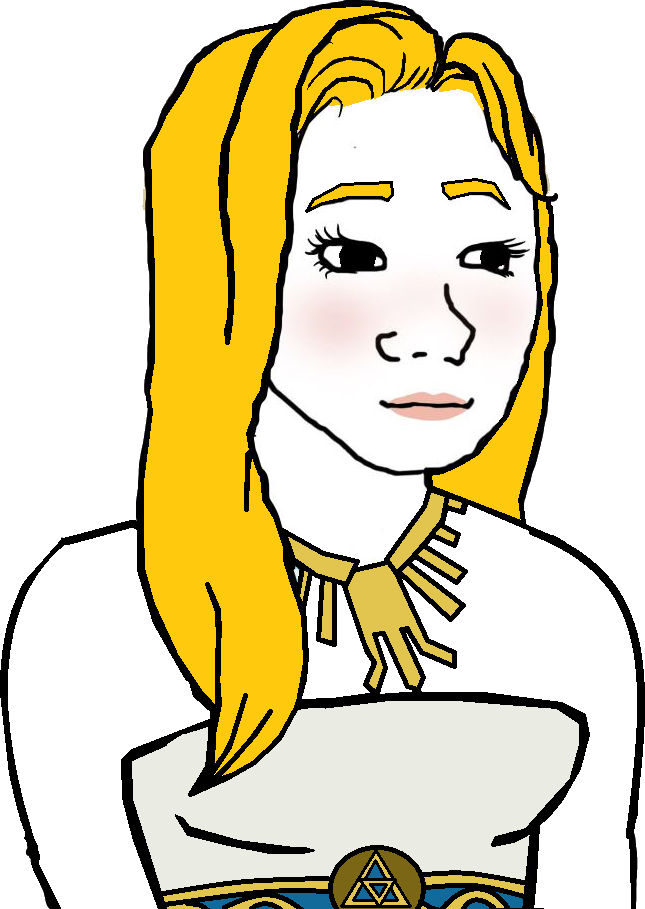
Label: 5_Trad_Wife